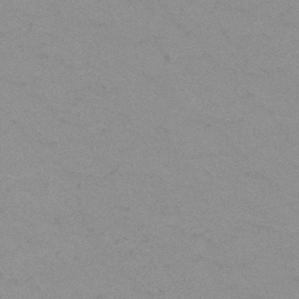
Label: frost